Field crop: tomato
Growth stage: 1
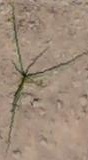
Species: cyperus